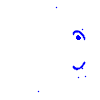
Particle: electron